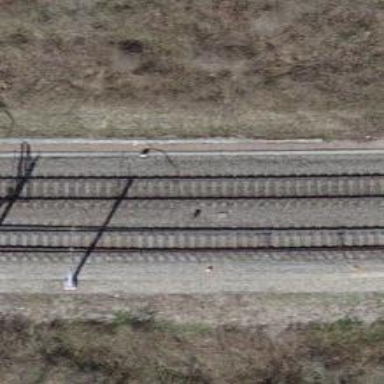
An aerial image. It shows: Railway switch.